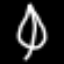
Label: leaf